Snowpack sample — Loveland Pass, Silver Plume, Colorado, USA (1/12/25, 11:40 AM MST)
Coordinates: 39.66, -105.88
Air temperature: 7 °F
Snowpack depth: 140 cm
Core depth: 10 cm
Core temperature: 41 °F
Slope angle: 11°, slope face: 30°
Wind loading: high
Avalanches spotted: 2
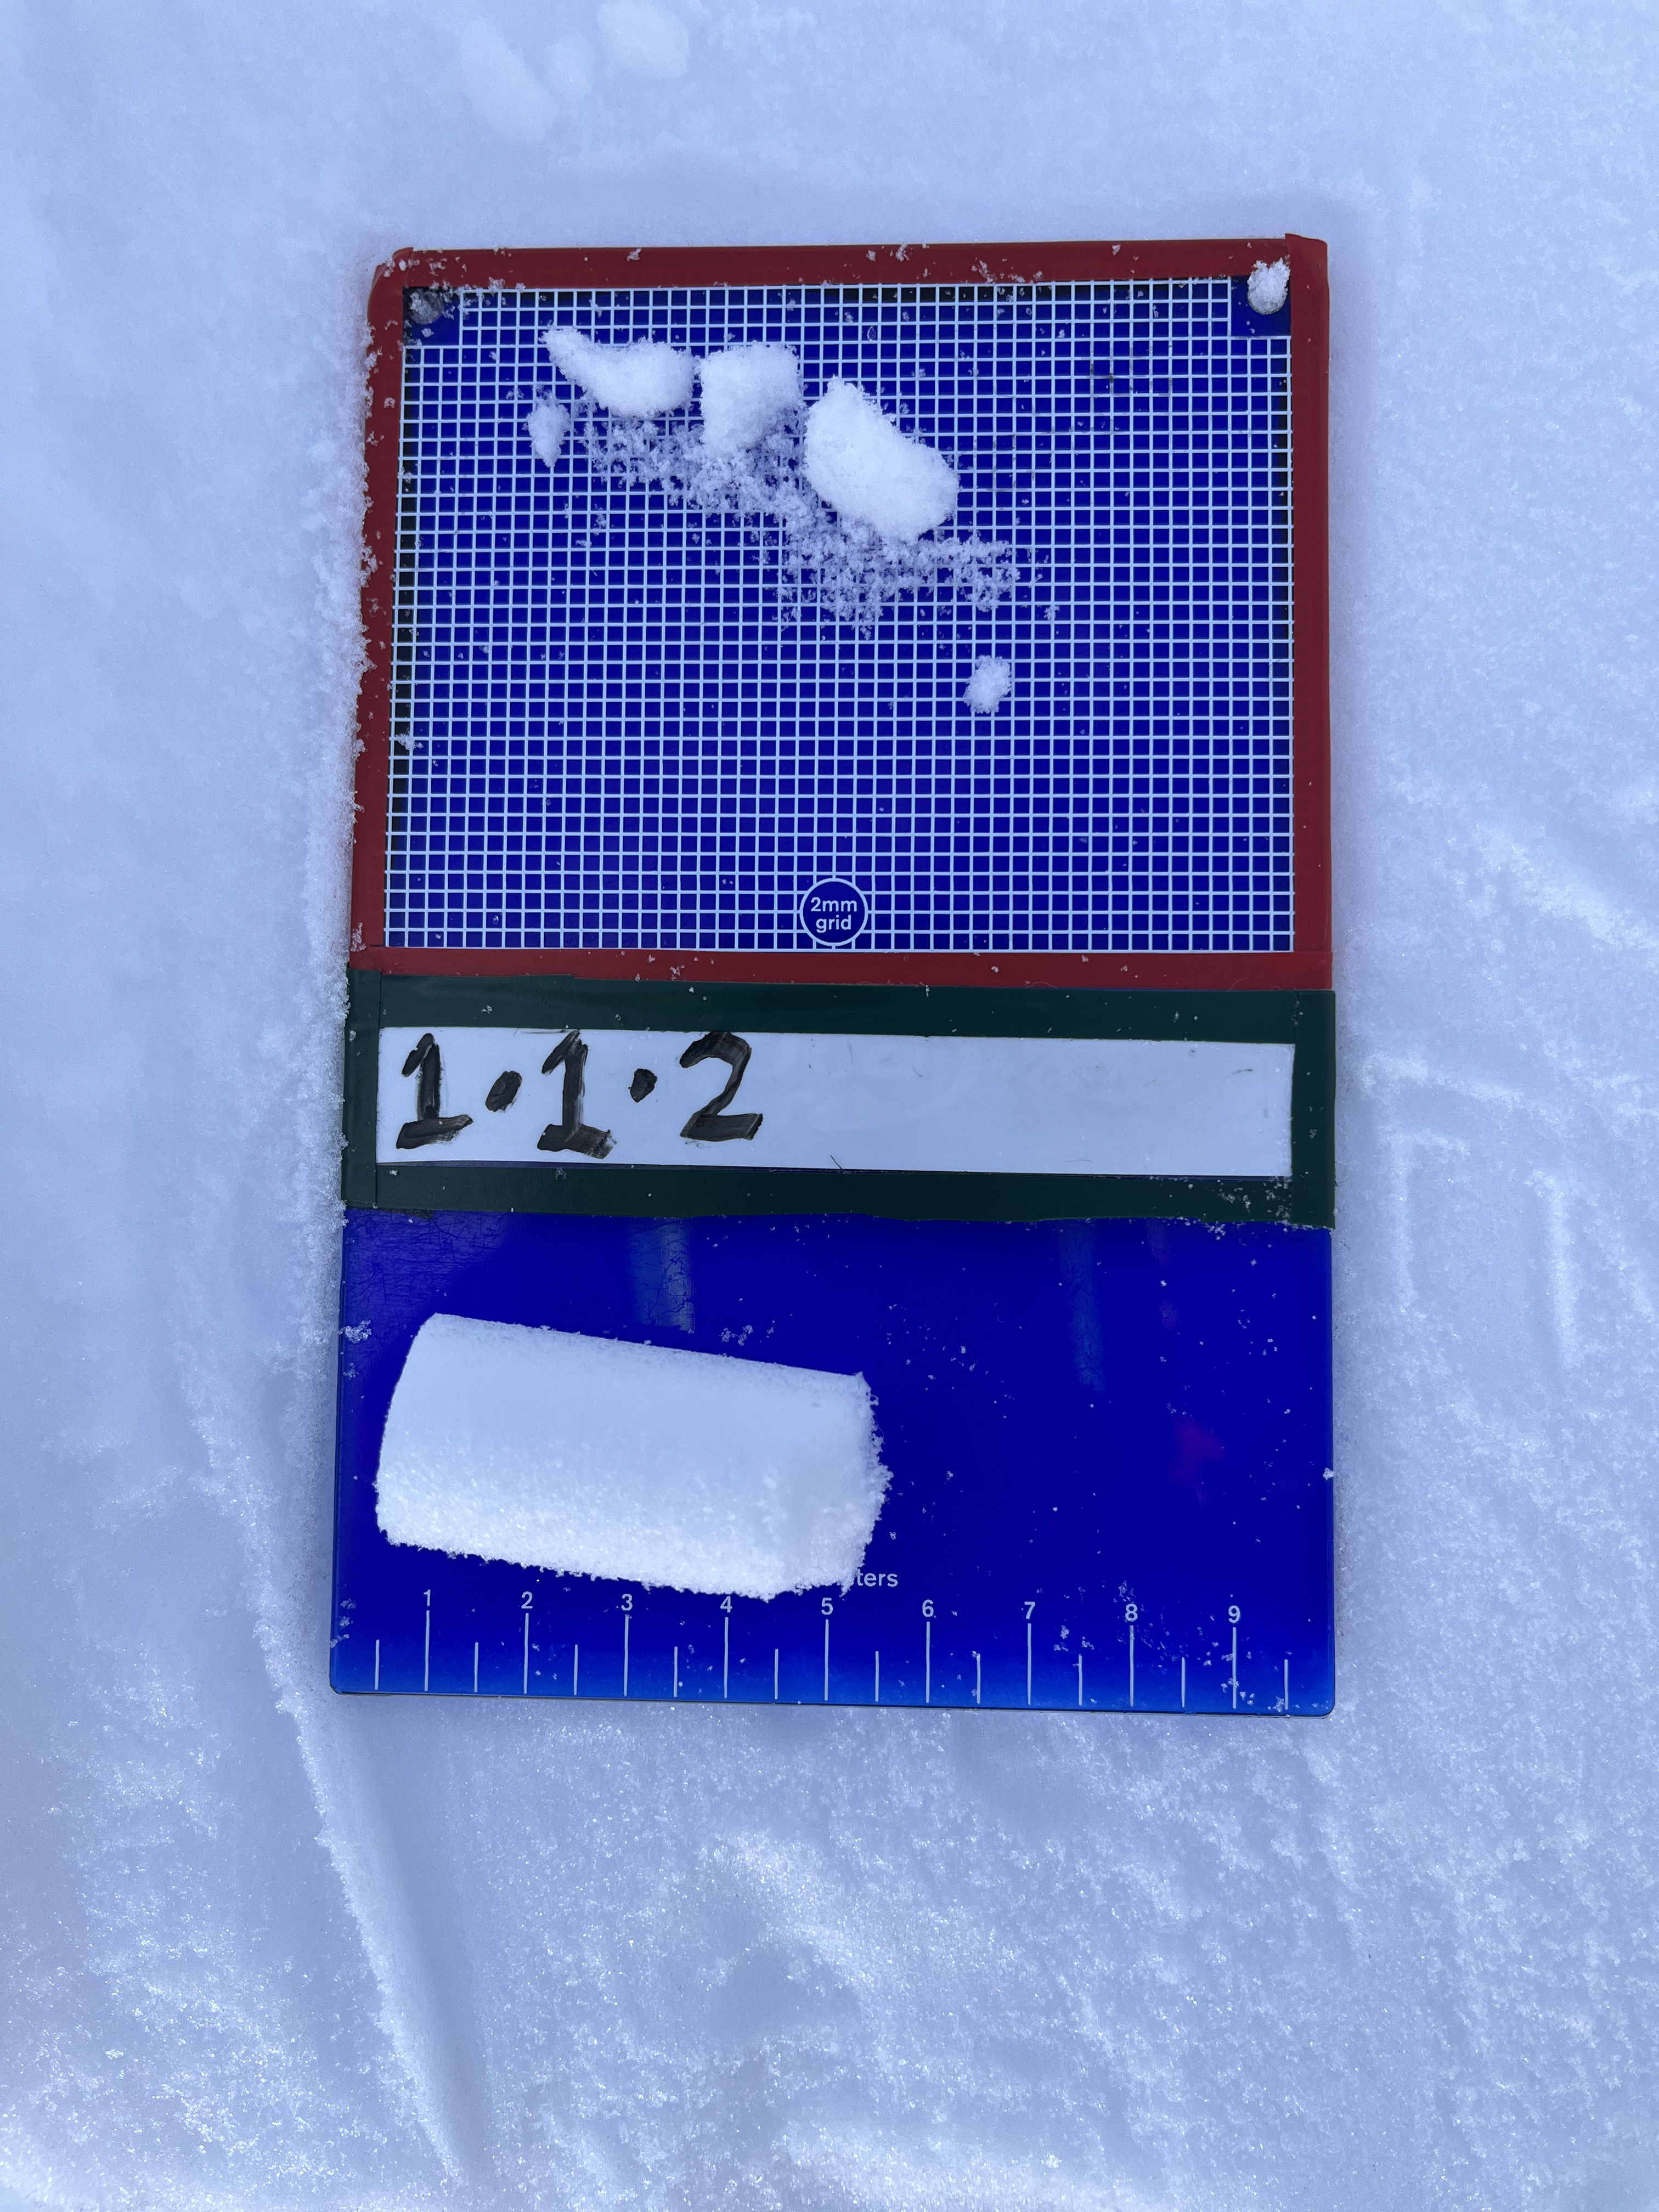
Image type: crystal_card
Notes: Pilot using slightly modified coring method that took too large segment for snow profile picturing, advised not to use in higher level models. Two avalanche on south face nearby, partially cloudy with light snow in the last 24 hours. Lots of wind loading on eastern features.